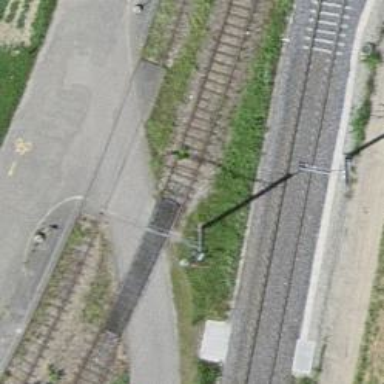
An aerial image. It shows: Single-track electrified railway yard with contact line electrification.